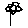
Label: flower